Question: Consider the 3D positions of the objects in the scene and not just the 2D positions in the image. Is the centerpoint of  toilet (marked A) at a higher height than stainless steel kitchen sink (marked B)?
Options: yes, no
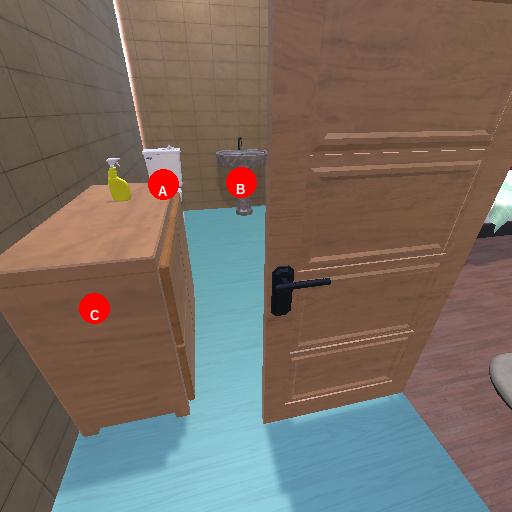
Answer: yes